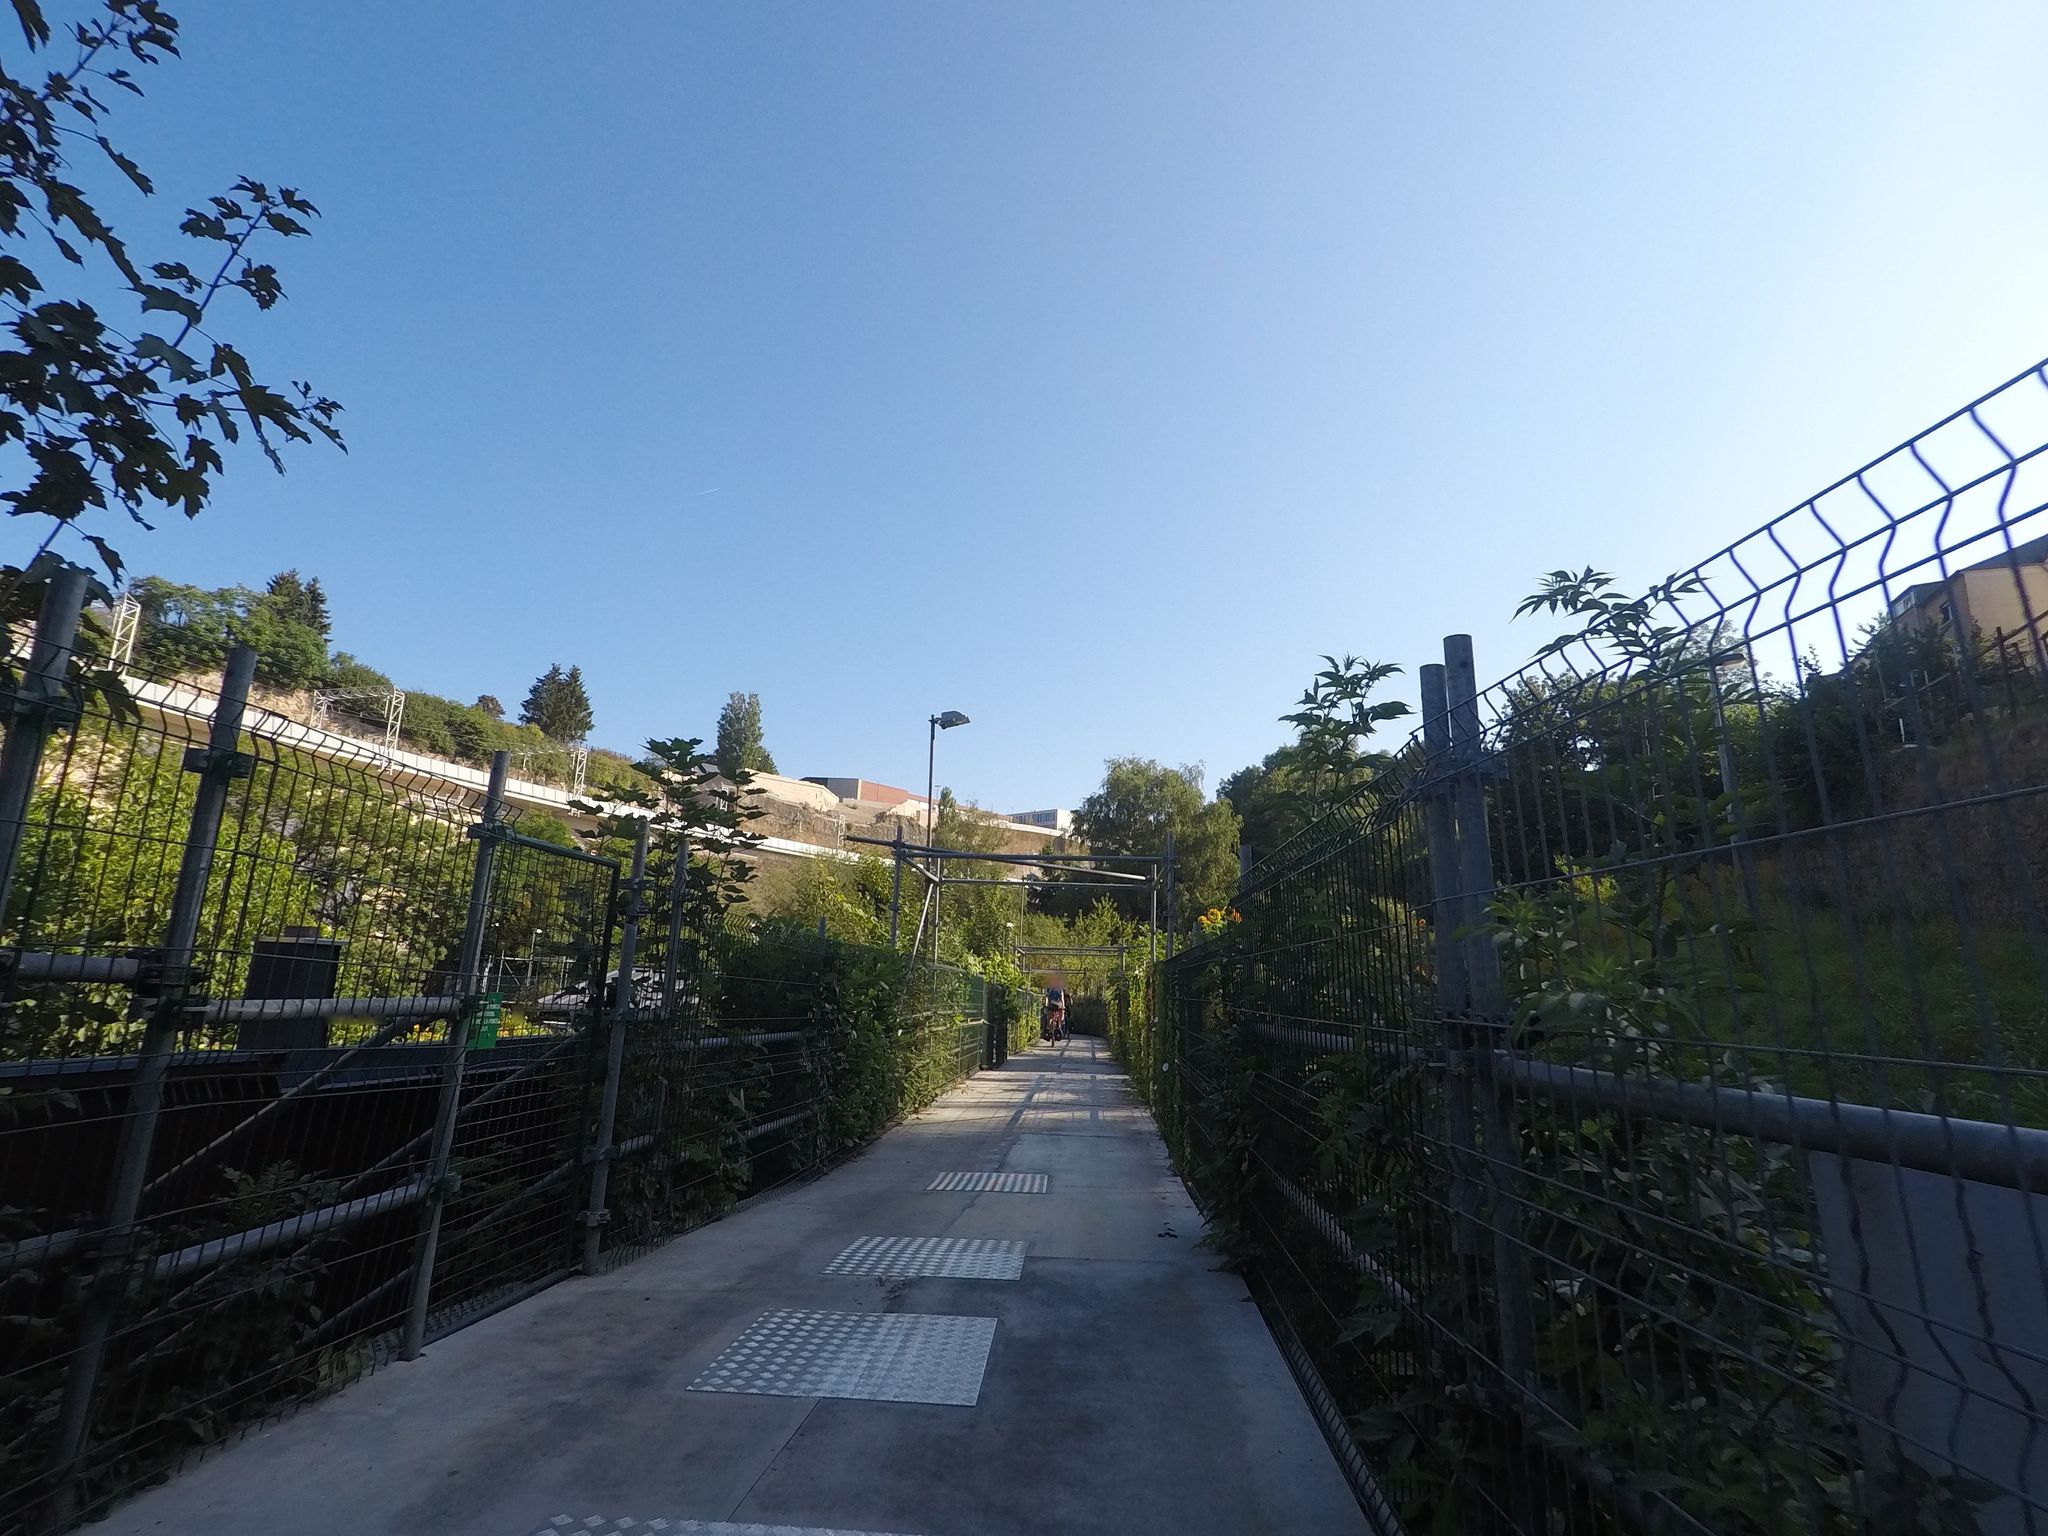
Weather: clear
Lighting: day
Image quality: good
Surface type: cycling surface
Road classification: steps, footway, residential
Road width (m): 2.5
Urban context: urban centre
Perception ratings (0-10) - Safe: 2.12, Lively: 4.39, Beautiful: 7.95, Boring: 6.71, Depressing: 6.78, Wealthy: 1.99